Question:
I am attempting to create a custom <URL>. The custom view should behave the exactly the same as the standard view, except the image that it spins looks different. I noticed that my custom view would not deallocate when it is removed from its superview in the following test code:
'''
ActivityIndicatorCustomView* v = [[ActivityIndicatorCustomView alloc] initWithFrame:CGRectMake(50.0f, 50.0f, 100.0f, 100.0f)];
[[UIApplication sharedApplication].keyWindow addSubview:v];
[v removeFromSuperview];
'''
The culprit is the animation block, because when it is commented out, dealloc will be called. I believe it is a retain cycle, but I don't see how to solve the issue.
'''
#import <UIKit/UIKit.h>
@interface ActivityIndicatorCustomView : UIView
@property(nonatomic, assign, readonly) BOOL isAnimating;
- (void)startAnimating;
- (void)stopAnimating;
@end
'''
'''
static const NSTimeInterval ANIMATION_PERIOD_HALF_LIFE = 1.0f;
#import "ActivityIndicatorCustomView.h"
@interface ActivityIndicatorCustomView ()
@property(nonatomic, strong) UIImageView* imageView;
@property(nonatomic, assign, readwrite) BOOL isAnimating;
- (void)animateWithTransform:(CGAffineTransform)transform;
@end
@implementation ActivityIndicatorCustomView
#pragma mark NSObject
- (void)dealloc
{
NSLog(@"dealloc");
}
#pragma mark UIView
- (id)initWithFrame:(CGRect)frame
{
if (self = [super initWithFrame:frame]) {
self.imageView = [[UIImageView alloc] initWithImage:[UIImage imageNamed:@"activityIndicatorCustom"]];
self.imageView.frame = self.bounds;
[self addSubview:self.imageView];
}
return self;
}
- (void)didMoveToSuperview
{
if (!self.hidden && self.superview != nil) {
[self startAnimating];
}
}
- (void)willMoveToSuperview:(UIView *)newSuperview
{
if (newSuperview == nil) {
[self stopAnimating];
}
}
- (void)setHidden:(BOOL)hidden
{
if (hidden) {
[self stopAnimating];
} else if (self.superview != nil) {
[self startAnimating];
}
[super setHidden:hidden];
}
#pragma mark ActivityIndicatorCustomView
- (void)startAnimating
{
if (self.isAnimating) {
return;
}
self.isAnimating = YES;
[self animateWithTransform:CGAffineTransformMakeRotation((CGFloat)M_PI)];
}
- (void)stopAnimating
{
[self.imageView.layer removeAllAnimations];
self.isAnimating = NO;
}
#pragma mark ()
- (void)animateWithTransform:(CGAffineTransform)transform
{
// Must split the animation into two semi-circles. If
// you attempt to rotate a full circle, nothing will
// happen.
__block ActivityIndicatorCustomView* weakSelf = self;
[UIView
animateWithDuration:ANIMATION_PERIOD_HALF_LIFE
delay:0.0
options:UIViewAnimationOptionCurveLinear
animations:^{
weakSelf.imageView.transform = transform;
} completion:^(BOOL finished) {
[weakSelf animateWithTransform:CGAffineTransformIsIdentity(transform)
? CGAffineTransformMakeRotation((CGFloat)M_PI)
: CGAffineTransformIdentity
];
}
];
}
@end
'''
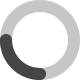
Answer: I was following a <URL> on retain cycles in blocks. It told me to do
'''
__block MyViewController *weakSelf = self;
'''
This is wrong. To create a weak reference, I should do this instead:
'''
__weak ActivityIndicatorCustomView* weakSelf = self;
[UIView
animateWithDuration:ANIMATION_PERIOD_HALF_LIFE
delay:0.0
options:UIViewAnimationOptionCurveLinear
animations:^{
weakSelf.imageView.transform = transform;
} completion:^(BOOL finished) {
[weakSelf animateWithTransform:CGAffineTransformIsIdentity(transform)
? CGAffineTransformMakeRotation((CGFloat)M_PI)
: CGAffineTransformIdentity
];
}
];
'''